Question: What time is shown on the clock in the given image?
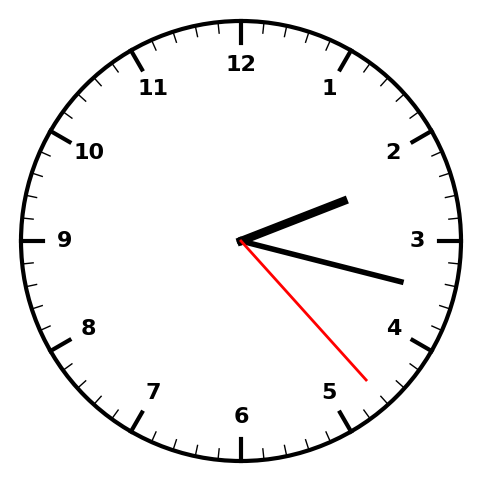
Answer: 02:17:23